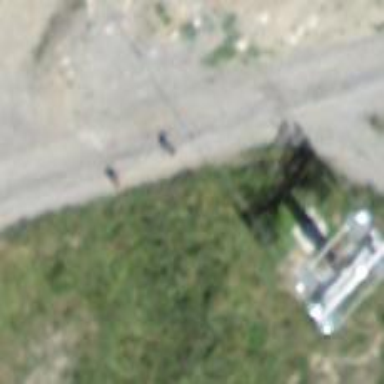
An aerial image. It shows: Pylon used for aerialway.